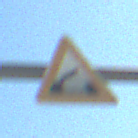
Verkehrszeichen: BeweglicheBruecke
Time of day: MorningAfternoon
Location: Outdoor (Special)
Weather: Clear
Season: NotSpecified
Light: Natural